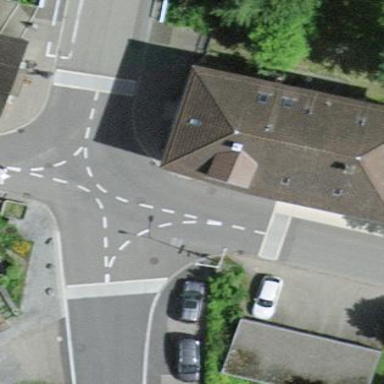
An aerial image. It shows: Detached building with half-hipped roof.